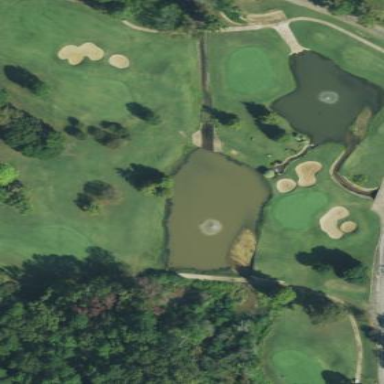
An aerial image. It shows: Natural pond serving as water hazard on golf course.